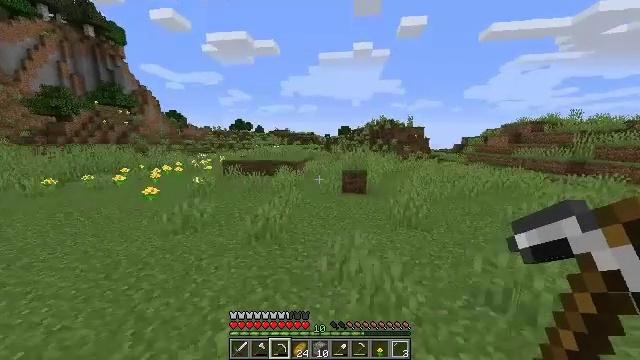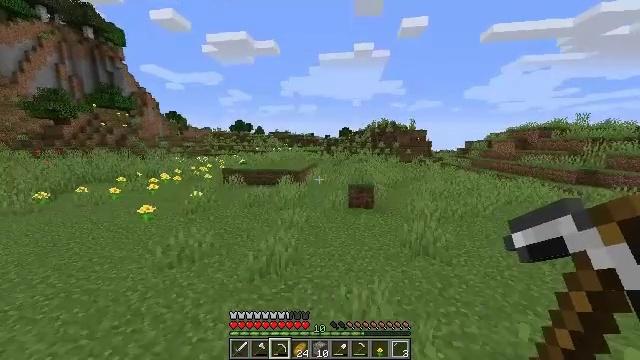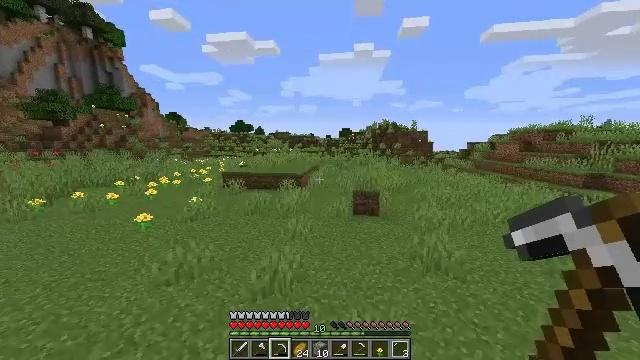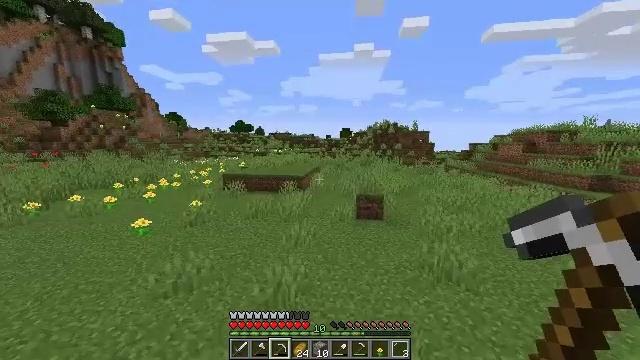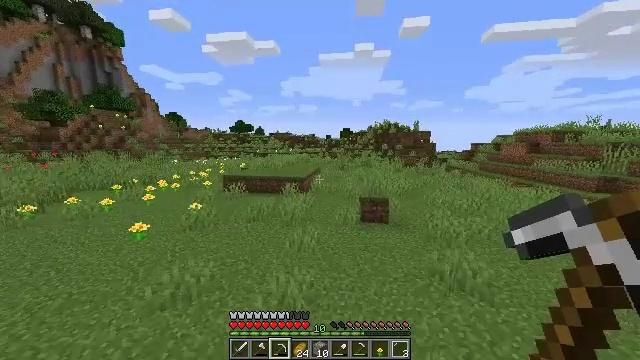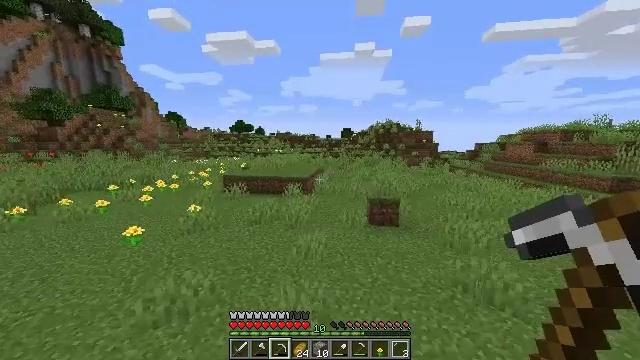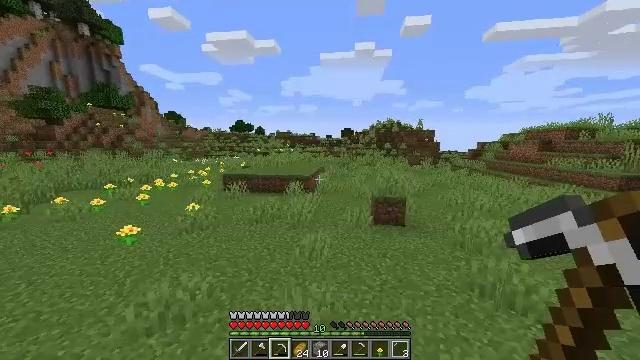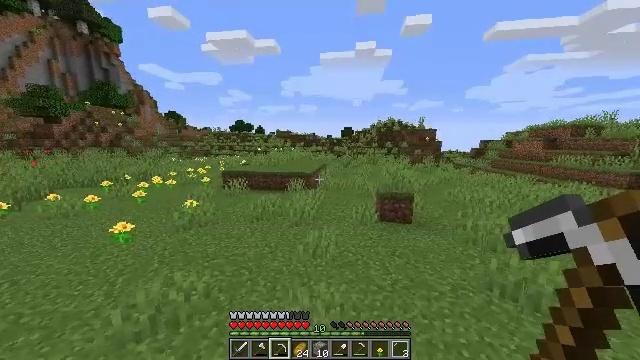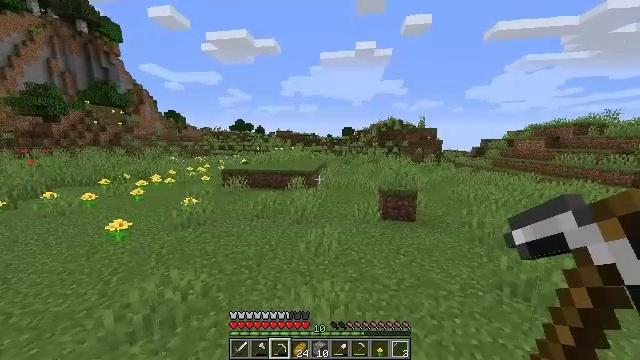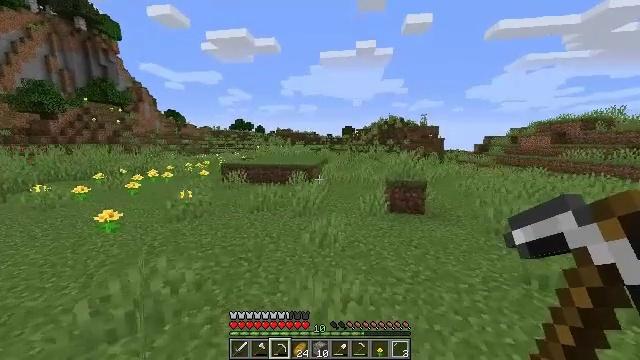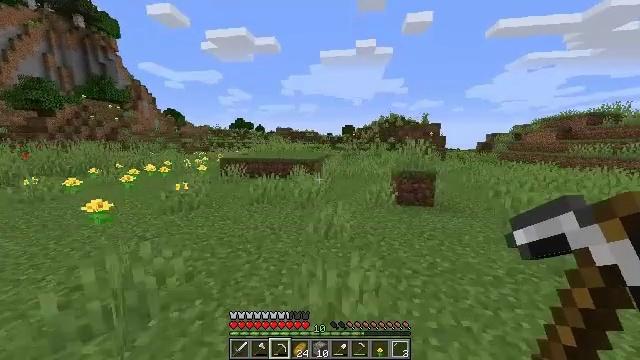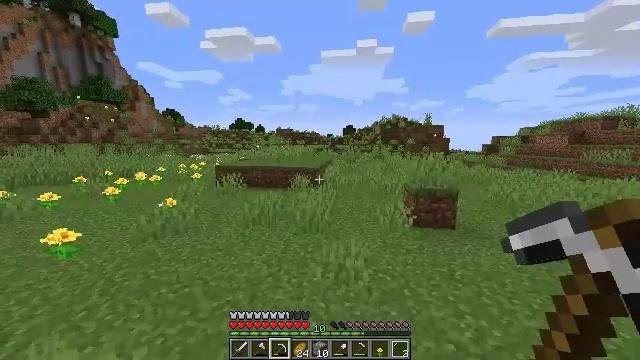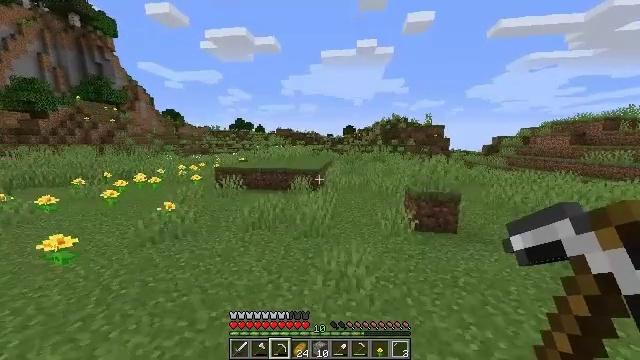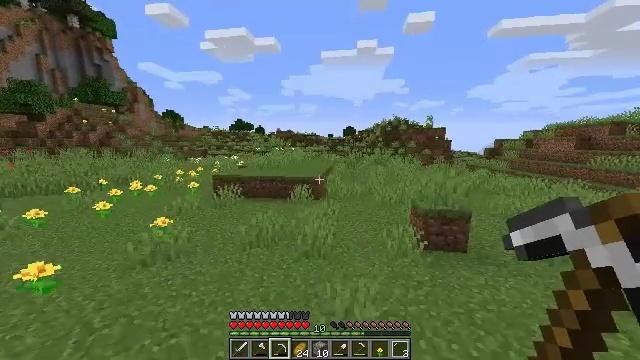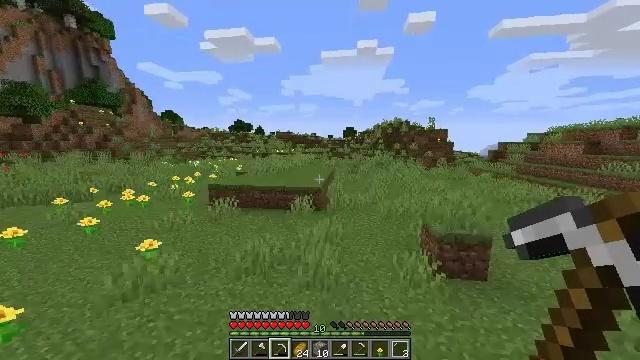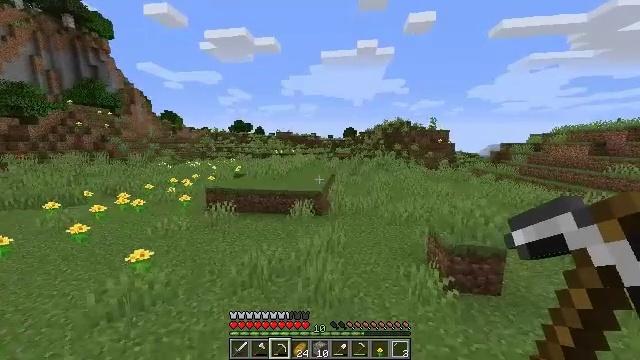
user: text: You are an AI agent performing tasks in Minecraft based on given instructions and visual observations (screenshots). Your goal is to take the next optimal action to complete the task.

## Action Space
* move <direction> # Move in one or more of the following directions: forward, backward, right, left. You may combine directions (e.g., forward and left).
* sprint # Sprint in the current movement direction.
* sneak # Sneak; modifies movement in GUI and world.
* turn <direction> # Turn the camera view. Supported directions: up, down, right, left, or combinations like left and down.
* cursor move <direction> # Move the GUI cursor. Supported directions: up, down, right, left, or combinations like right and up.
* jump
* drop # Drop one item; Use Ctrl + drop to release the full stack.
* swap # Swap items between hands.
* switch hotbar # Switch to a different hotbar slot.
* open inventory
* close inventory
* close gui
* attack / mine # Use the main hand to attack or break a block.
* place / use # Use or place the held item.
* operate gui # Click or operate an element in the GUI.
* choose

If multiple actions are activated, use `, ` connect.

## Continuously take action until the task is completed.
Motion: motion action
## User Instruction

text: Gather oak leaves by attacking.
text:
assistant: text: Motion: move forward and move left, jump
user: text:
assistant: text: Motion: move forward and move left, jump
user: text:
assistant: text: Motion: move forward and move left, jump
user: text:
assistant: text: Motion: move forward and move left, jump
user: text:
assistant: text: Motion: move forward, jump
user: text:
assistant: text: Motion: move forward, jump
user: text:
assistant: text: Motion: move forward, jump
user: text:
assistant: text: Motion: move forward, jump
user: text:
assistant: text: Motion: move forward, jump
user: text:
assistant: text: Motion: move forward, jump
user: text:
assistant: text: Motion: move forward, jump
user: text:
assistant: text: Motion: move forward, jump
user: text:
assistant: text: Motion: move forward, jump
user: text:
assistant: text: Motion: move forward, jump
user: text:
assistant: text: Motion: move forward, jump
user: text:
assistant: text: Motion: move forward, jump
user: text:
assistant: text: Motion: move forward and move left, jump
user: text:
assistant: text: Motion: move forward and move left, jump
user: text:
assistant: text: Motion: move forward and move left
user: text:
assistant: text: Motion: move forward and move left
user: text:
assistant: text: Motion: move forward and move left
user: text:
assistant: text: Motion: move forward and move left
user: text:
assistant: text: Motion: move forward
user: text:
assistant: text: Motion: move forward
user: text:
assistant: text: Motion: move forward
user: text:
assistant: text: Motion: move forward, sprint
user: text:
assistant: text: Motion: move forward, sprint
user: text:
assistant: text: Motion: move forward, sprint
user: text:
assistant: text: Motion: move forward, sprint
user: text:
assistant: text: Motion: move forward